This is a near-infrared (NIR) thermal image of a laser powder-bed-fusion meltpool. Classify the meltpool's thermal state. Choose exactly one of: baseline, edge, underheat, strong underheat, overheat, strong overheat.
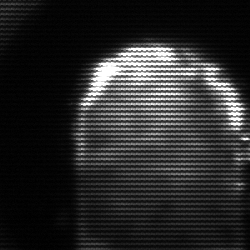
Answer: baseline